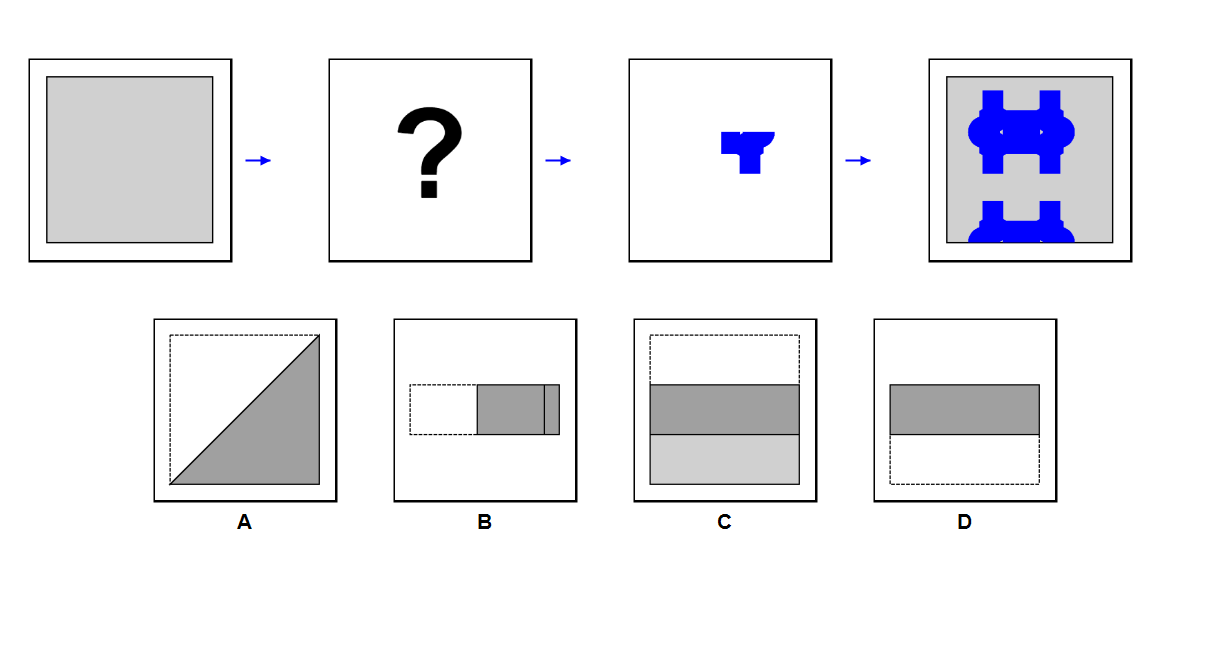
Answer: A